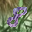
Label: 8